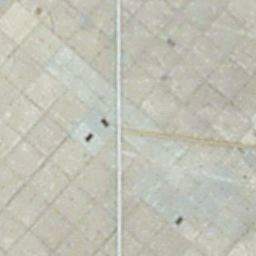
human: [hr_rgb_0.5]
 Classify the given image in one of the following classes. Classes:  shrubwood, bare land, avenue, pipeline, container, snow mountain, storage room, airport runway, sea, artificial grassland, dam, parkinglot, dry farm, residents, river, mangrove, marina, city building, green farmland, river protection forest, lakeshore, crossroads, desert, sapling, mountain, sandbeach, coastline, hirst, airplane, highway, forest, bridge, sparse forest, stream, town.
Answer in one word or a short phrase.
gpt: airport runway